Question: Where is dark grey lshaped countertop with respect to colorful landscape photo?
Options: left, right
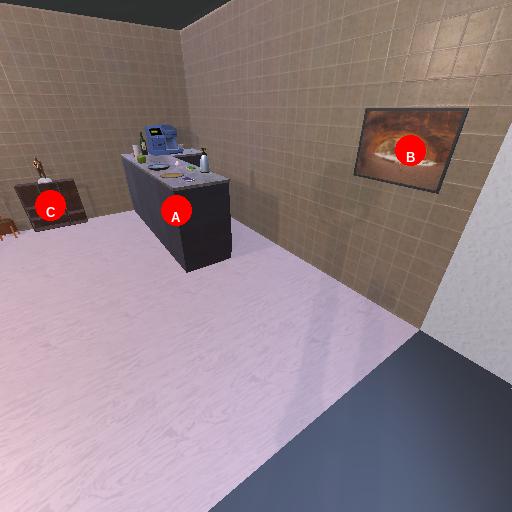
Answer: left